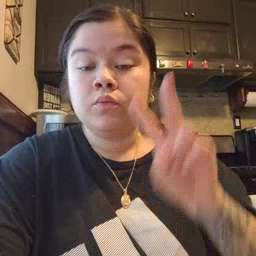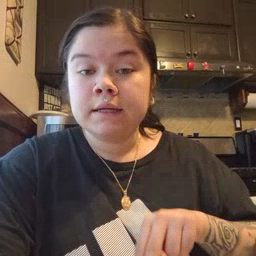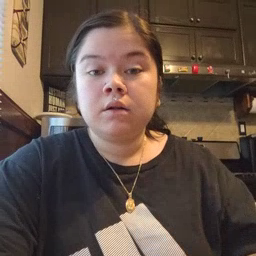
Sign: read